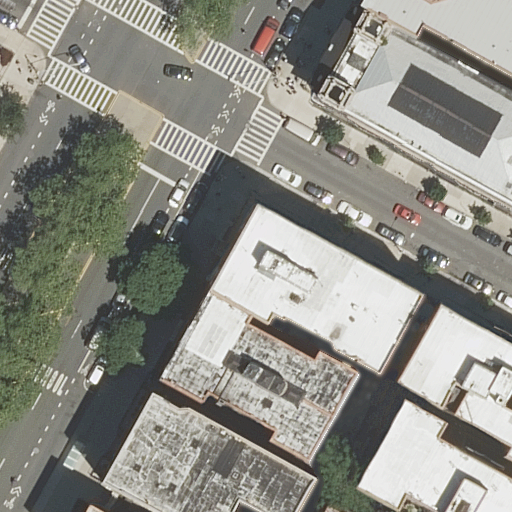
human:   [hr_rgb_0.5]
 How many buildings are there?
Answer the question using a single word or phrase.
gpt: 8

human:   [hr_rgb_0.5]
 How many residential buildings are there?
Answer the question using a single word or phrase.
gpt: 8

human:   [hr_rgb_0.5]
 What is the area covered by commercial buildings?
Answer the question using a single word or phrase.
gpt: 0m2

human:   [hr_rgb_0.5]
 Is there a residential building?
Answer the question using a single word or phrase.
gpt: yes

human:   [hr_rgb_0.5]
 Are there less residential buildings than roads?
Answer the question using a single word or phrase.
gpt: no

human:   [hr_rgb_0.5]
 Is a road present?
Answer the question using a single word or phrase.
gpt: yes

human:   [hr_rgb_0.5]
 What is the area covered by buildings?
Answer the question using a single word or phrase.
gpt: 3689m2

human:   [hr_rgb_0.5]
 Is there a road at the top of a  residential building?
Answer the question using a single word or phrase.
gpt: yes

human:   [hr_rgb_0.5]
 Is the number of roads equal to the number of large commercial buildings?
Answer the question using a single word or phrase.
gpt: no

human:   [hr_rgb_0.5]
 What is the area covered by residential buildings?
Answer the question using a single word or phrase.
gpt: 3689m2

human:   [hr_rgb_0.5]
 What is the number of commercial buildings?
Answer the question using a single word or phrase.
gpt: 0

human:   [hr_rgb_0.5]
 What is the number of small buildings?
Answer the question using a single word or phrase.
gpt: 1

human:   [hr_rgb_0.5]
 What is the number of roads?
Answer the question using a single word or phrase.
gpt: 3

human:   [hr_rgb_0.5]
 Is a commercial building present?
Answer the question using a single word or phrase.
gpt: no

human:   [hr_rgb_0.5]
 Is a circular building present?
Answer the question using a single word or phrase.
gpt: no

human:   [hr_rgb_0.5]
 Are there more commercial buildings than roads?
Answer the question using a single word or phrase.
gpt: no

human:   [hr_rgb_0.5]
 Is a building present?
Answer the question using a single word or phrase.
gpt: yes

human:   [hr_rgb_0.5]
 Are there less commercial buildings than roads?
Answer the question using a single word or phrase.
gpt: yes

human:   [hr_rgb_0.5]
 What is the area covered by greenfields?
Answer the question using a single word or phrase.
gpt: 0m2

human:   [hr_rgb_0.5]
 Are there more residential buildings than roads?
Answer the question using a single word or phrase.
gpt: yes

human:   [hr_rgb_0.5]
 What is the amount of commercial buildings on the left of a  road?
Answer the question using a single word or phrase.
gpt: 0

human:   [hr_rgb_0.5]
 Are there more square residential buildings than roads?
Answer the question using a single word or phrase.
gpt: no

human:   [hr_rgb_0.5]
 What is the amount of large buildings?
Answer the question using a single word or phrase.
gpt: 4

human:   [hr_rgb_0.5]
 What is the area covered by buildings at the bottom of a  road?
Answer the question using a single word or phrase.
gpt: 2679m2

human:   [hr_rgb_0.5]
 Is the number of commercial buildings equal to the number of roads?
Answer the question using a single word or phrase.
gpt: no

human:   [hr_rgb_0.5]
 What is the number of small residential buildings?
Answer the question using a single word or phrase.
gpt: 1

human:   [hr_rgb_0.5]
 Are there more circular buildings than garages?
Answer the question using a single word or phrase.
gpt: no

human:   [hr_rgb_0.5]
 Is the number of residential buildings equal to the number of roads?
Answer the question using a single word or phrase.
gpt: no

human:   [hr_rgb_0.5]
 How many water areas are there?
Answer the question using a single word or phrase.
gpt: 0

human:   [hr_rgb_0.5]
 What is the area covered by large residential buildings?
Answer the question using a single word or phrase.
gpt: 2702m2

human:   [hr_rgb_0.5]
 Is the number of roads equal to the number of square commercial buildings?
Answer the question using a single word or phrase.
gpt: no

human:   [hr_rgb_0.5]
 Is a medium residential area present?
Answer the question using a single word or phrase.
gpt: no

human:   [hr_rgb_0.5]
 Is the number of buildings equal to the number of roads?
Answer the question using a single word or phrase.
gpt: no

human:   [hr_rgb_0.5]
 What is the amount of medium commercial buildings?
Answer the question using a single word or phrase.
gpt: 0

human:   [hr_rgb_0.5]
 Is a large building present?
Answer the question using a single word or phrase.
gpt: yes

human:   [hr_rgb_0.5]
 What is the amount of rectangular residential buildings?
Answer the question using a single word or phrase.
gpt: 3

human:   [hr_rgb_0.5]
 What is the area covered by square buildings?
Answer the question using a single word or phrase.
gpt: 0m2

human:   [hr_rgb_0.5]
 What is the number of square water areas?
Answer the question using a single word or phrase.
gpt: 0

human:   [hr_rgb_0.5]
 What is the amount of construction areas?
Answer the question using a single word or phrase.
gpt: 0

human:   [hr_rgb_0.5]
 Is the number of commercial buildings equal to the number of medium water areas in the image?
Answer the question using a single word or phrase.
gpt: yes

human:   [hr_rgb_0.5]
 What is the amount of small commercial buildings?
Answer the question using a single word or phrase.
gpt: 0

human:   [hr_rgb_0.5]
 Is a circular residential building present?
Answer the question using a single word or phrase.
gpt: no

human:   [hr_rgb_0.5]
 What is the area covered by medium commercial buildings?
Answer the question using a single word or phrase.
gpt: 0m2

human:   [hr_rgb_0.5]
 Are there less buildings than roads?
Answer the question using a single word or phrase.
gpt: no

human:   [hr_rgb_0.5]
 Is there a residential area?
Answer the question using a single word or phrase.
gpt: no

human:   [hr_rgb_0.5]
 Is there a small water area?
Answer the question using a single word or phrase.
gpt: no

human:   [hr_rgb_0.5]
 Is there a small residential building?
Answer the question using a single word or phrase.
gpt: yes

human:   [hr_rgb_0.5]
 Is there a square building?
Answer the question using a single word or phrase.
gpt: no

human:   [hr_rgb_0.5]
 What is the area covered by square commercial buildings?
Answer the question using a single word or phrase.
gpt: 0m2

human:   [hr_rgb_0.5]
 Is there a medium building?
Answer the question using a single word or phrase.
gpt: yes

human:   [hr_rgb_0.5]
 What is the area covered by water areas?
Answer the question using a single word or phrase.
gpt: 0m2

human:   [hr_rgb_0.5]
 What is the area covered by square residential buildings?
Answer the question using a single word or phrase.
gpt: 0m2

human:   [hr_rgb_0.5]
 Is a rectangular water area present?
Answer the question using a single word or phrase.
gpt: no

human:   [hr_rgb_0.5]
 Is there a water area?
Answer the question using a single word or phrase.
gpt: no

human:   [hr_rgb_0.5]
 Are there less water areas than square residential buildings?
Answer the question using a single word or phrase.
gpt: no

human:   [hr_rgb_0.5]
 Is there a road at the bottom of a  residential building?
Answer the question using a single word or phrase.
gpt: no

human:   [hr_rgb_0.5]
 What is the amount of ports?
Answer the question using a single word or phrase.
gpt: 0

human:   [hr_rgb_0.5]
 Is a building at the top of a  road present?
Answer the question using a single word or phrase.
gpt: yes

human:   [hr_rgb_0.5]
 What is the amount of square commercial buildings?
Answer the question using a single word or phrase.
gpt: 0

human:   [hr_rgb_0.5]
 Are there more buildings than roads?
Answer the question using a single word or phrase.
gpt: yes

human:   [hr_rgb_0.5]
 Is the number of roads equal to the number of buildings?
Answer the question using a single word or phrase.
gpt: no

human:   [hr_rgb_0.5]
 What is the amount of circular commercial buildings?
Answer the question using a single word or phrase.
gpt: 0

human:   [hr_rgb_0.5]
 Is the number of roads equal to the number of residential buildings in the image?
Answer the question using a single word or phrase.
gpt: no

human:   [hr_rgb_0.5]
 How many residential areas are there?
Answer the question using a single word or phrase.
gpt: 0